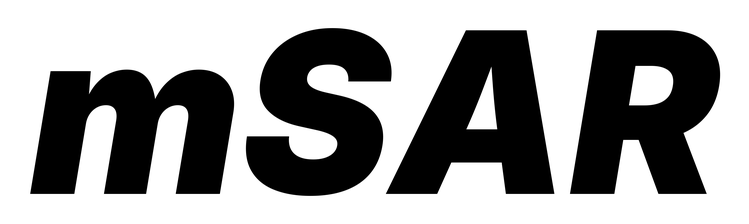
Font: Inter-Italic_Black_Italic